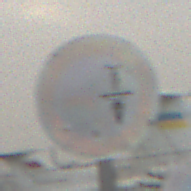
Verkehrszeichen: VerbotUeberholenEinspurigeFahrzeuge
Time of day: MorningAfternoon
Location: Outdoor (Suburban)
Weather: Overcast
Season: NotSpecified
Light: Natural